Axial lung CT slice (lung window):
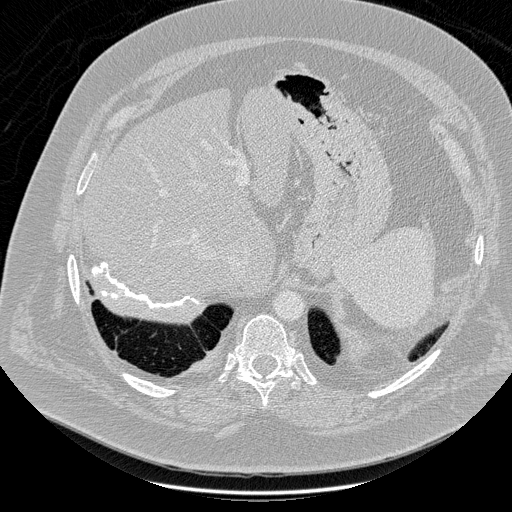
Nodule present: no